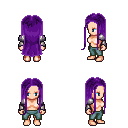
a pixel art fantasy rpg character, female body template, human, light skin, steel arm armor, teal pants, purple extra-long hairstyle, four views (front, back, left, right), 2x2 character sprite sheet, small pixel art, hard edges, no anti-aliasing